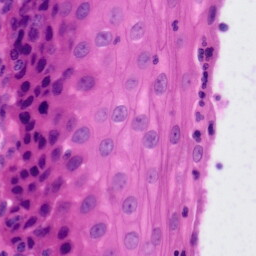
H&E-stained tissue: Tonsil